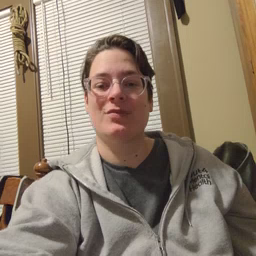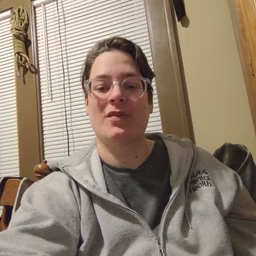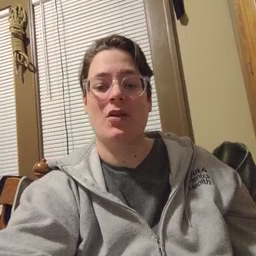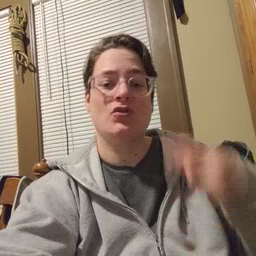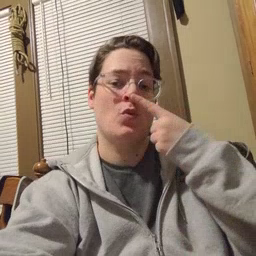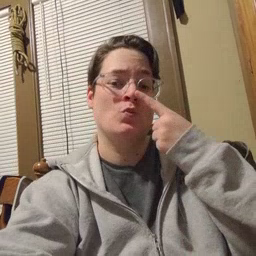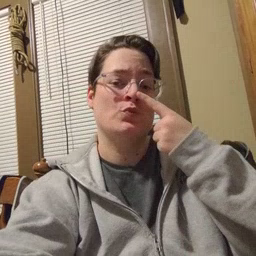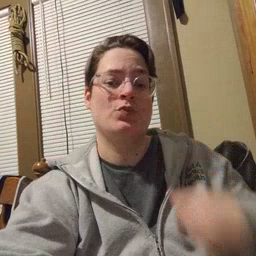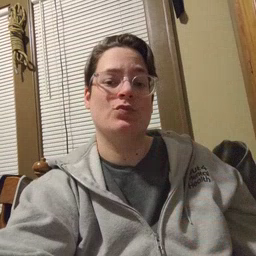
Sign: nose